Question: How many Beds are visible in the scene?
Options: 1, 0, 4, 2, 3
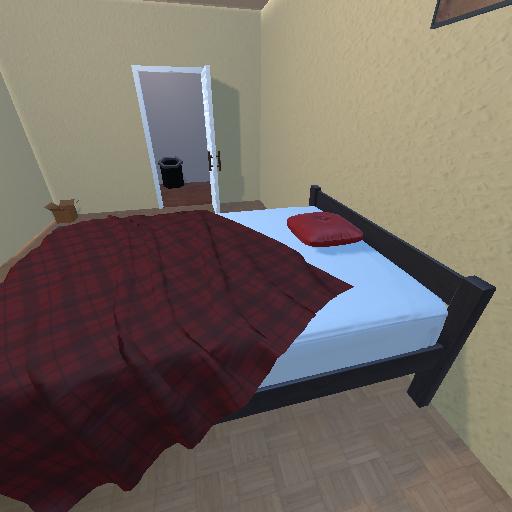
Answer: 1